Field crop: maize
Growth stage: 1
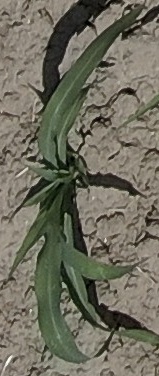
Species: sorghum